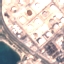
Land use / land cover: Industrial